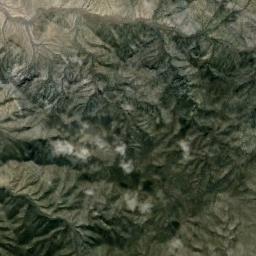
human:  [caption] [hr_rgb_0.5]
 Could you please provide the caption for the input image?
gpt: The folded mountain consists of a number of ridges and valleys .

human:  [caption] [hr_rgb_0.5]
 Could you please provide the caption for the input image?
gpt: The mountain is consist of half of green plants and half of bare land .

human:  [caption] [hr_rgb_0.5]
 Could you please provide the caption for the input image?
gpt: The mountains are winding and undulating .

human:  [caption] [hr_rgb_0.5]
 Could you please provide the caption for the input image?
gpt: This mountain is completely covered by vegetation and there is a winding path in it .

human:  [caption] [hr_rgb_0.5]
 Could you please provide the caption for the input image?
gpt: There are some ravines on the mountain .